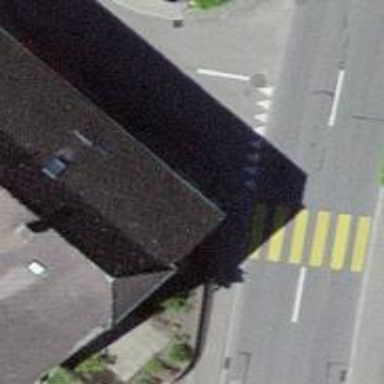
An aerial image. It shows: Road with "give way" sign.